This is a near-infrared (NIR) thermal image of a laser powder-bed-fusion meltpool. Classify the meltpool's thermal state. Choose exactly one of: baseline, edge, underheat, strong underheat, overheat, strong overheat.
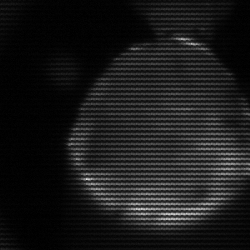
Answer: edge